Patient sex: M
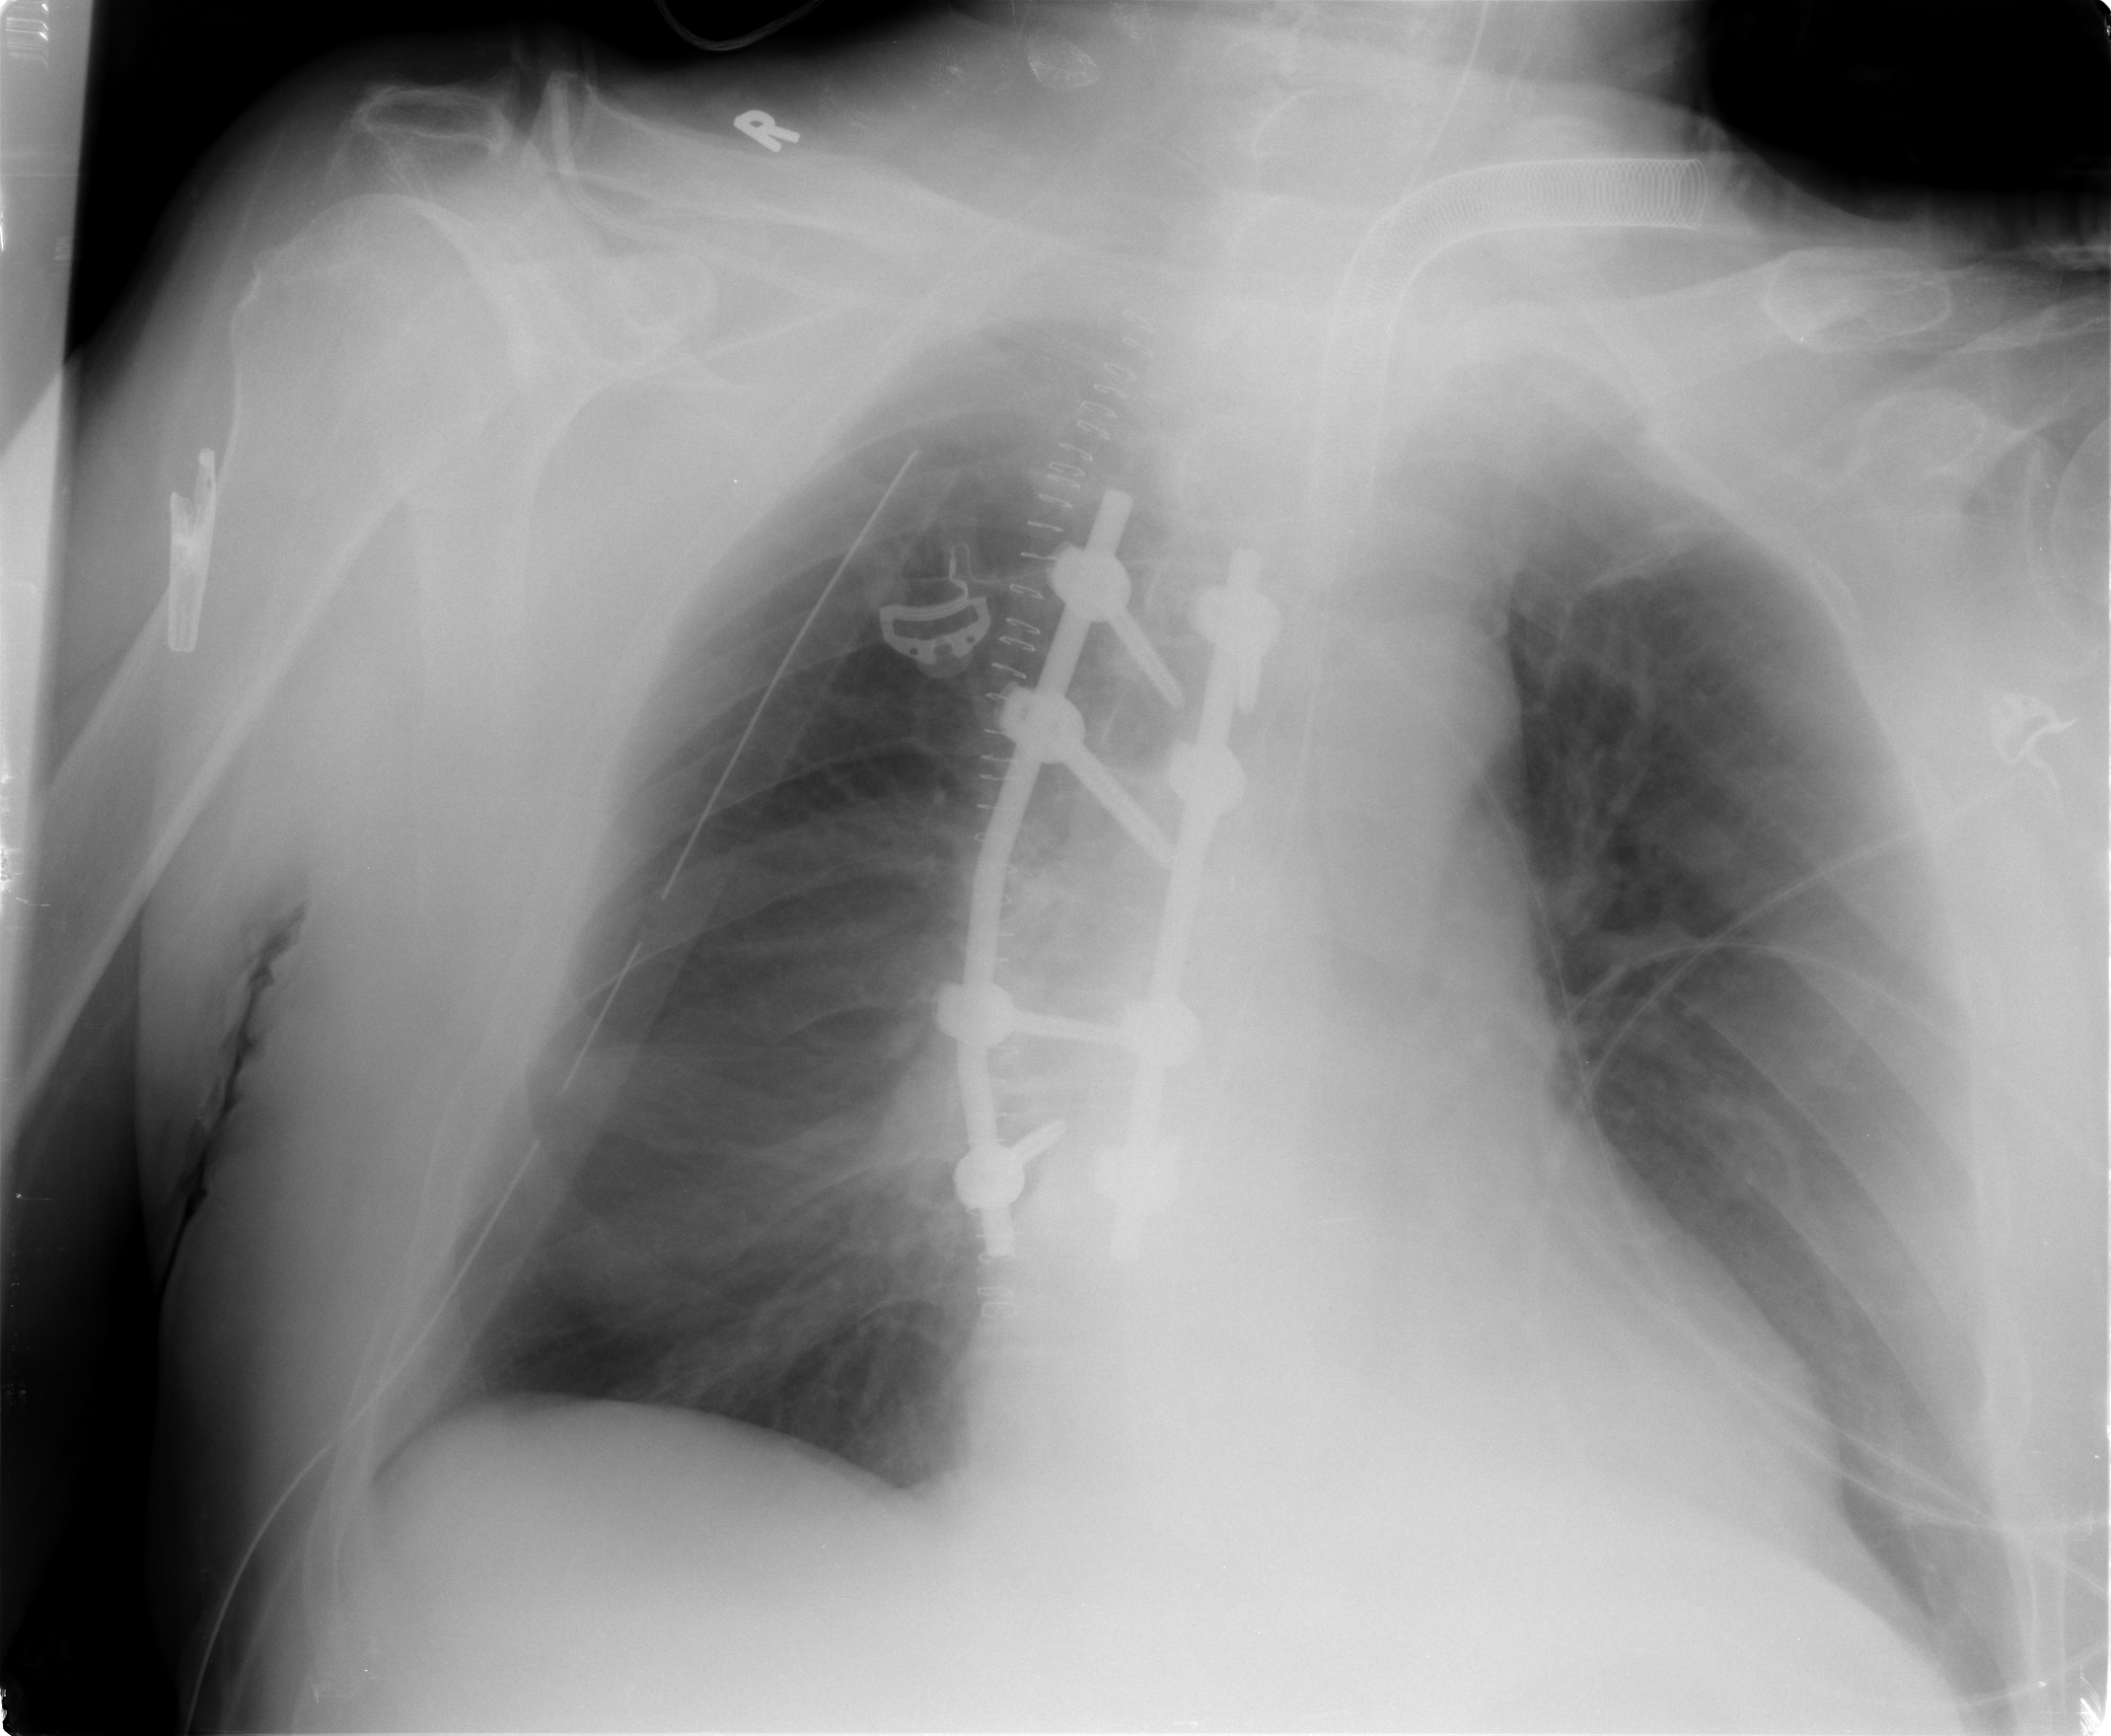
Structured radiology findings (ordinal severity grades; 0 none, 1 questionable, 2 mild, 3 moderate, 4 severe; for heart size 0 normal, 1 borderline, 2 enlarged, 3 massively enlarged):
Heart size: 0
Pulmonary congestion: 2
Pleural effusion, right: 0
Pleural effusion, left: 0
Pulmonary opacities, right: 0
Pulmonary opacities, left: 0
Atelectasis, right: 1
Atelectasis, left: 2